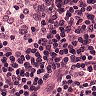
Metastatic tissue present: no